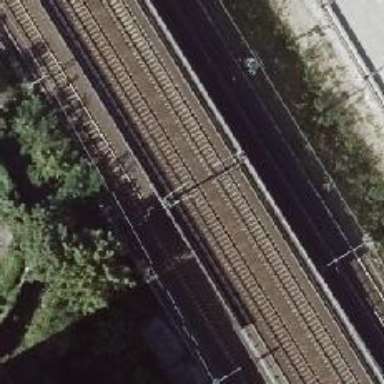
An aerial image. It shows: Milestone along the railway with catenary mast.